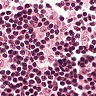
Metastatic tissue present: no